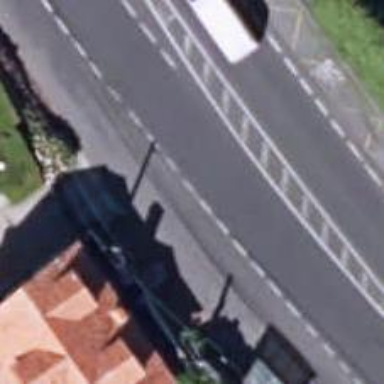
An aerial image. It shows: Bus stop with platform for public transport.